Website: lowes
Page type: customer-info-address
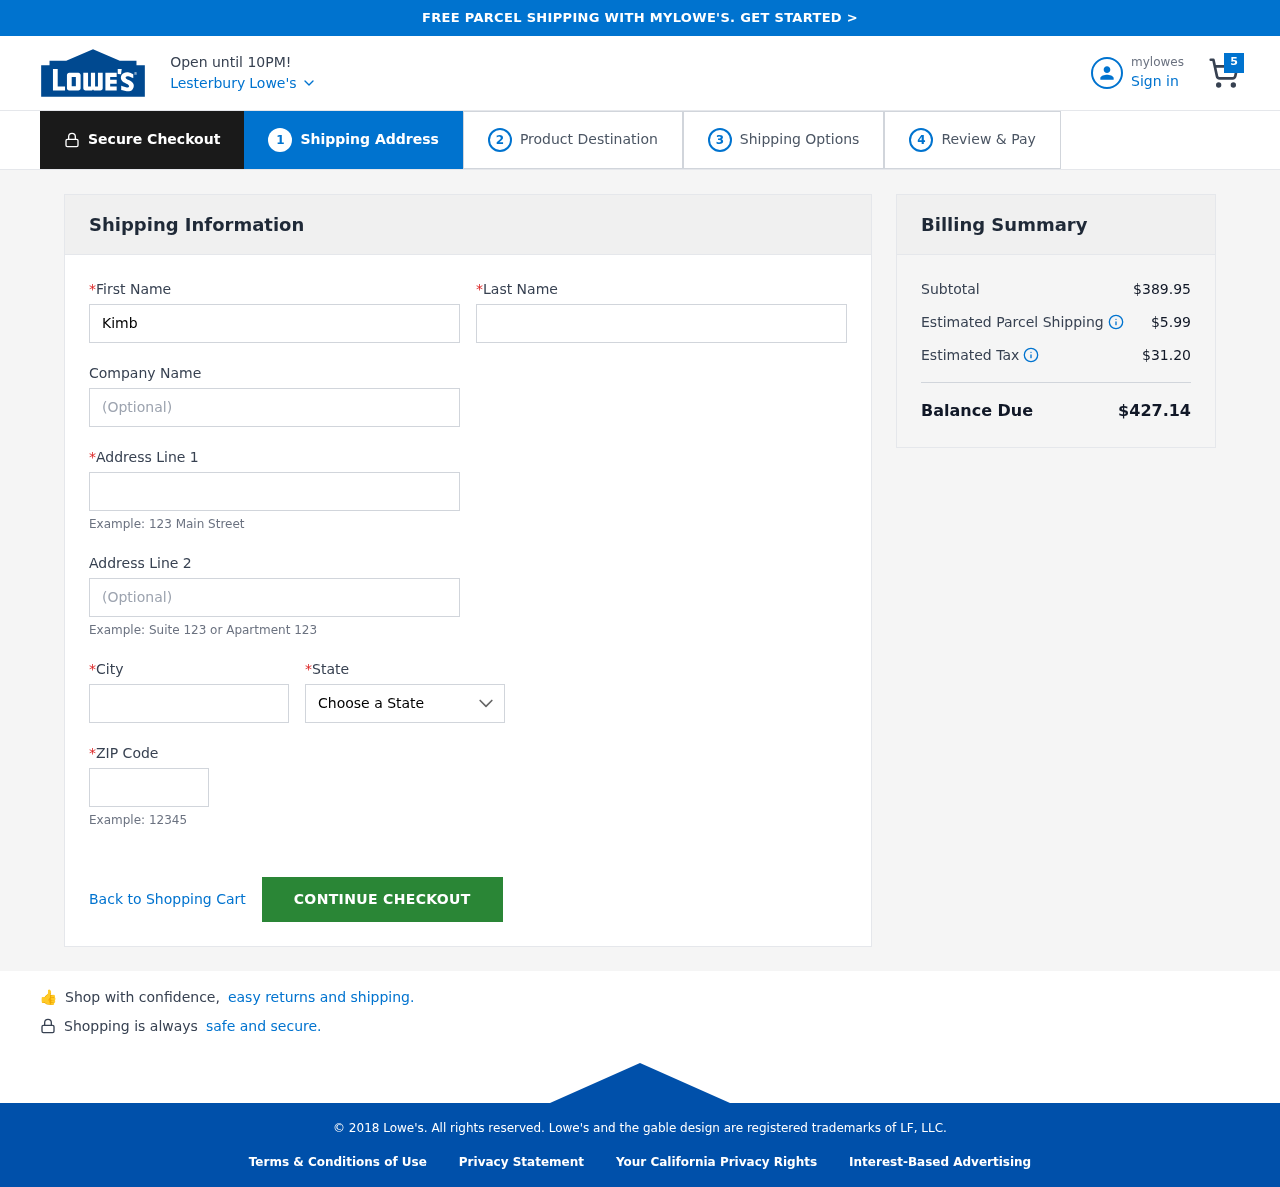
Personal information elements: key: PII_CITY
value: Lesterbury
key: PII_COMPANY
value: Porter Ltd
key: PII_FIRSTNAME
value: Kimberly
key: PII_LASTNAME
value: Proctor
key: PII_POSTCODE
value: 99665
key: PII_STATE
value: Rhode Island
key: PII_STREET
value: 669 Murphy Mall
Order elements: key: ORDER_NUM_ITEMS
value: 5
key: ORDER_SUBTOTAL
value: $389.95
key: ORDER_SHIPPING_COST
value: $5.99
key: ORDER_TAX
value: $31.20
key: ORDER_TOTAL
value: $427.14